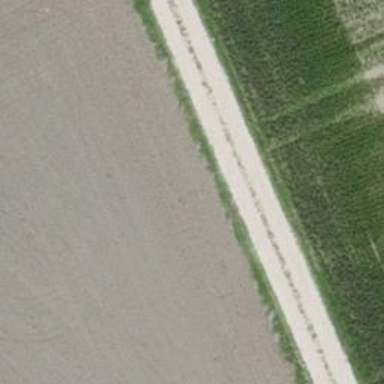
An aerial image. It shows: Agricultural vehicle on service road.